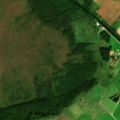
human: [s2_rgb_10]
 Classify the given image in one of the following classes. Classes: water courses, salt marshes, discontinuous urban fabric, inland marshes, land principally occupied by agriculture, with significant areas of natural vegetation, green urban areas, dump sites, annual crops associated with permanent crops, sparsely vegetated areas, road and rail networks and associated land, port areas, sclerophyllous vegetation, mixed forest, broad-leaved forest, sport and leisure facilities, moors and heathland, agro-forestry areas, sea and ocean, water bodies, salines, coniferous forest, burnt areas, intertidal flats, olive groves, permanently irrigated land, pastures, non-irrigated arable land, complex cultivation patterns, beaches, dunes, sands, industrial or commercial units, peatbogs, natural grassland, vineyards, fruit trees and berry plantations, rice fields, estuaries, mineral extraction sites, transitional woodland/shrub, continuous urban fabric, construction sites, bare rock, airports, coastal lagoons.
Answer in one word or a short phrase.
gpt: non-irrigated arable land, complex cultivation patterns, broad-leaved forest, peatbogs